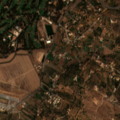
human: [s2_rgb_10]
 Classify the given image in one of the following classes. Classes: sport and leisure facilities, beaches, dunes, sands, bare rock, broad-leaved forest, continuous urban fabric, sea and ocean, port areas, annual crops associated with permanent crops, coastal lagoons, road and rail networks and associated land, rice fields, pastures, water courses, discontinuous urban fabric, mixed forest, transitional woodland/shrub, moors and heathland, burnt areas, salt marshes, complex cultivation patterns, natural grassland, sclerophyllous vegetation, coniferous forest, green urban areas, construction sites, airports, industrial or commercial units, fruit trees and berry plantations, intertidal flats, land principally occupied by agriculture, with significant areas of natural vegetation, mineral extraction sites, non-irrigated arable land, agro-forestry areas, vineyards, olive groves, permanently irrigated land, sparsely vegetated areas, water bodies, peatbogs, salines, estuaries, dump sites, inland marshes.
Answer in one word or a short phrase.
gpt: discontinuous urban fabric, airports, sport and leisure facilities, non-irrigated arable land, complex cultivation patterns, sclerophyllous vegetation